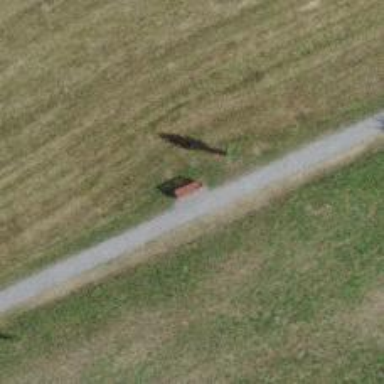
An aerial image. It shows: Bench for seating.